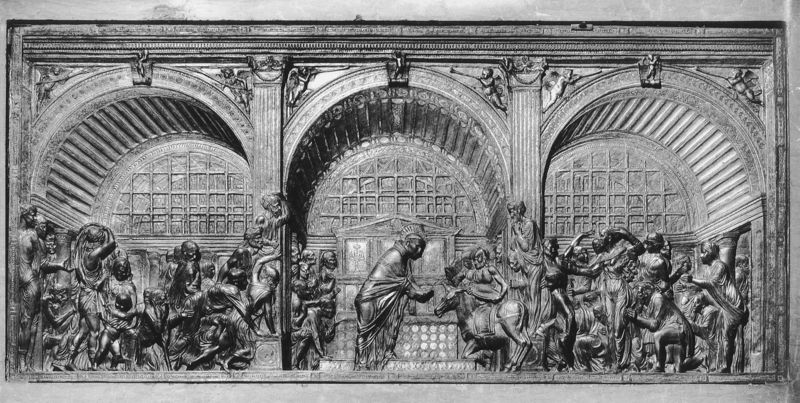
Titel: Wundertaten des hl. Antonius
Künstler: Donatello
Standort: Padua, Basilica del Santo (EU - I - Venetien)
Schlagwörter: menschen, fenster, säule, säulen, leute, rahmen, pferd, relief, bogen, homme, bildhauerei, bögen, knien, soldat, mittelalter, rundbögen, priester, tempel, opfer, taufe, cheval, bronze, weihe, hommes, saint, weihung, autel, metal, âne, bogen bögen, bronce, aîne, aineau